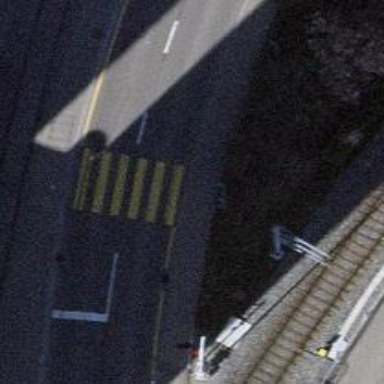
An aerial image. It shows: Uncontrolled zebra crossing on the road.